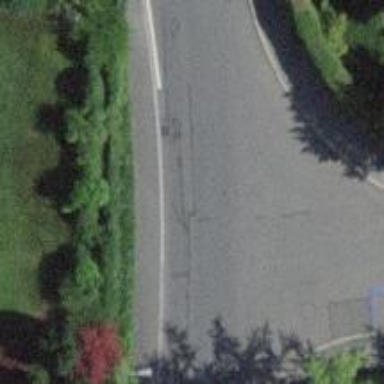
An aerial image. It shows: Residential road with separate sidewalks on both sides. The road surface is asphalt.